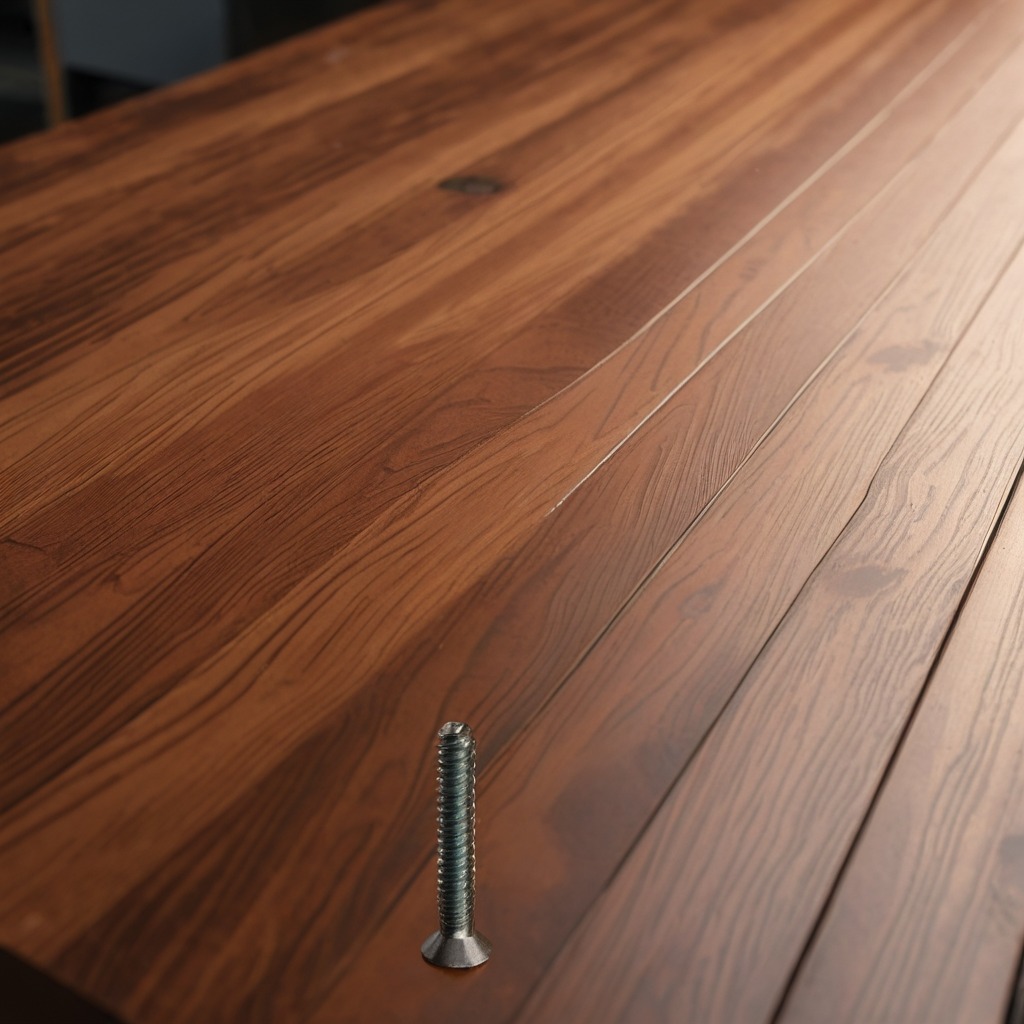
A metal screw is lying on the wooden table in a carpentry studio.